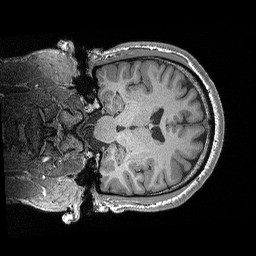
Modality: T1w
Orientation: coronal
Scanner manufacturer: siemens
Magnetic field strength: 3 T
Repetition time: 2.3 s
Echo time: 0.00298 s